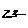
Label: zigzag